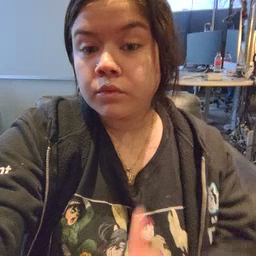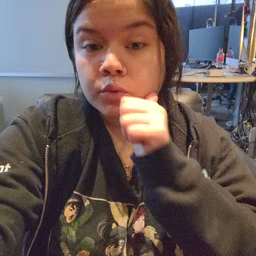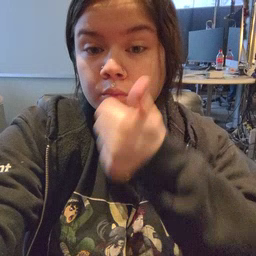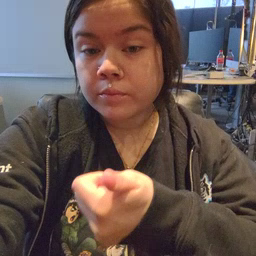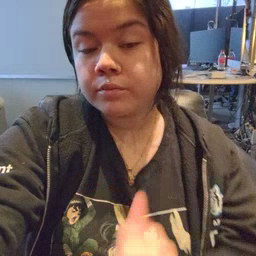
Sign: tomorrow